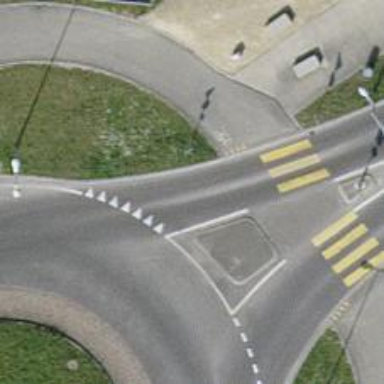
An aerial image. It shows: Tertiary road with sidewalk.